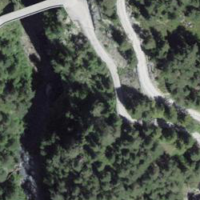
EUNIS habitat code: 45
Species observed at this site:
Sambucus nigra
Aporia crataegi
Pachyta quadrimaculata